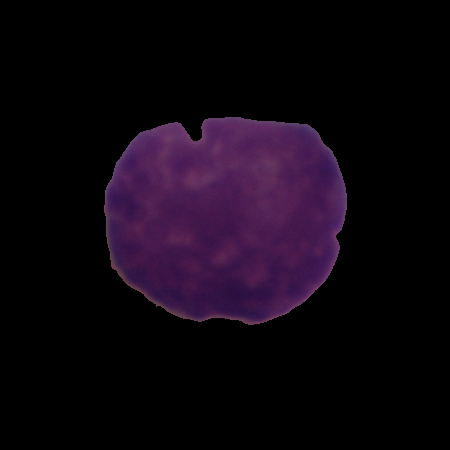
Label: cancer